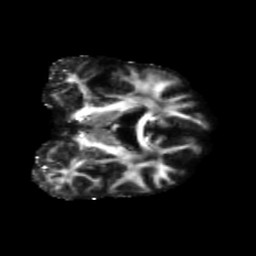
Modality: FA
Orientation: coronal
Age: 73
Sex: female
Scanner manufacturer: siemens
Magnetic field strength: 3 T
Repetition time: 5.47 s
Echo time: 0.0854 s